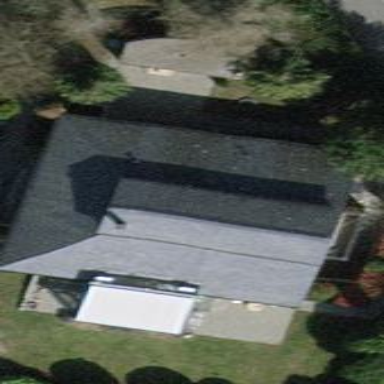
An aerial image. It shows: House with quadruple saltbox roof shape.